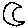
Label: moon